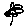
Label: flower